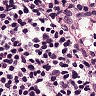
Metastatic tissue present: no